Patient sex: F
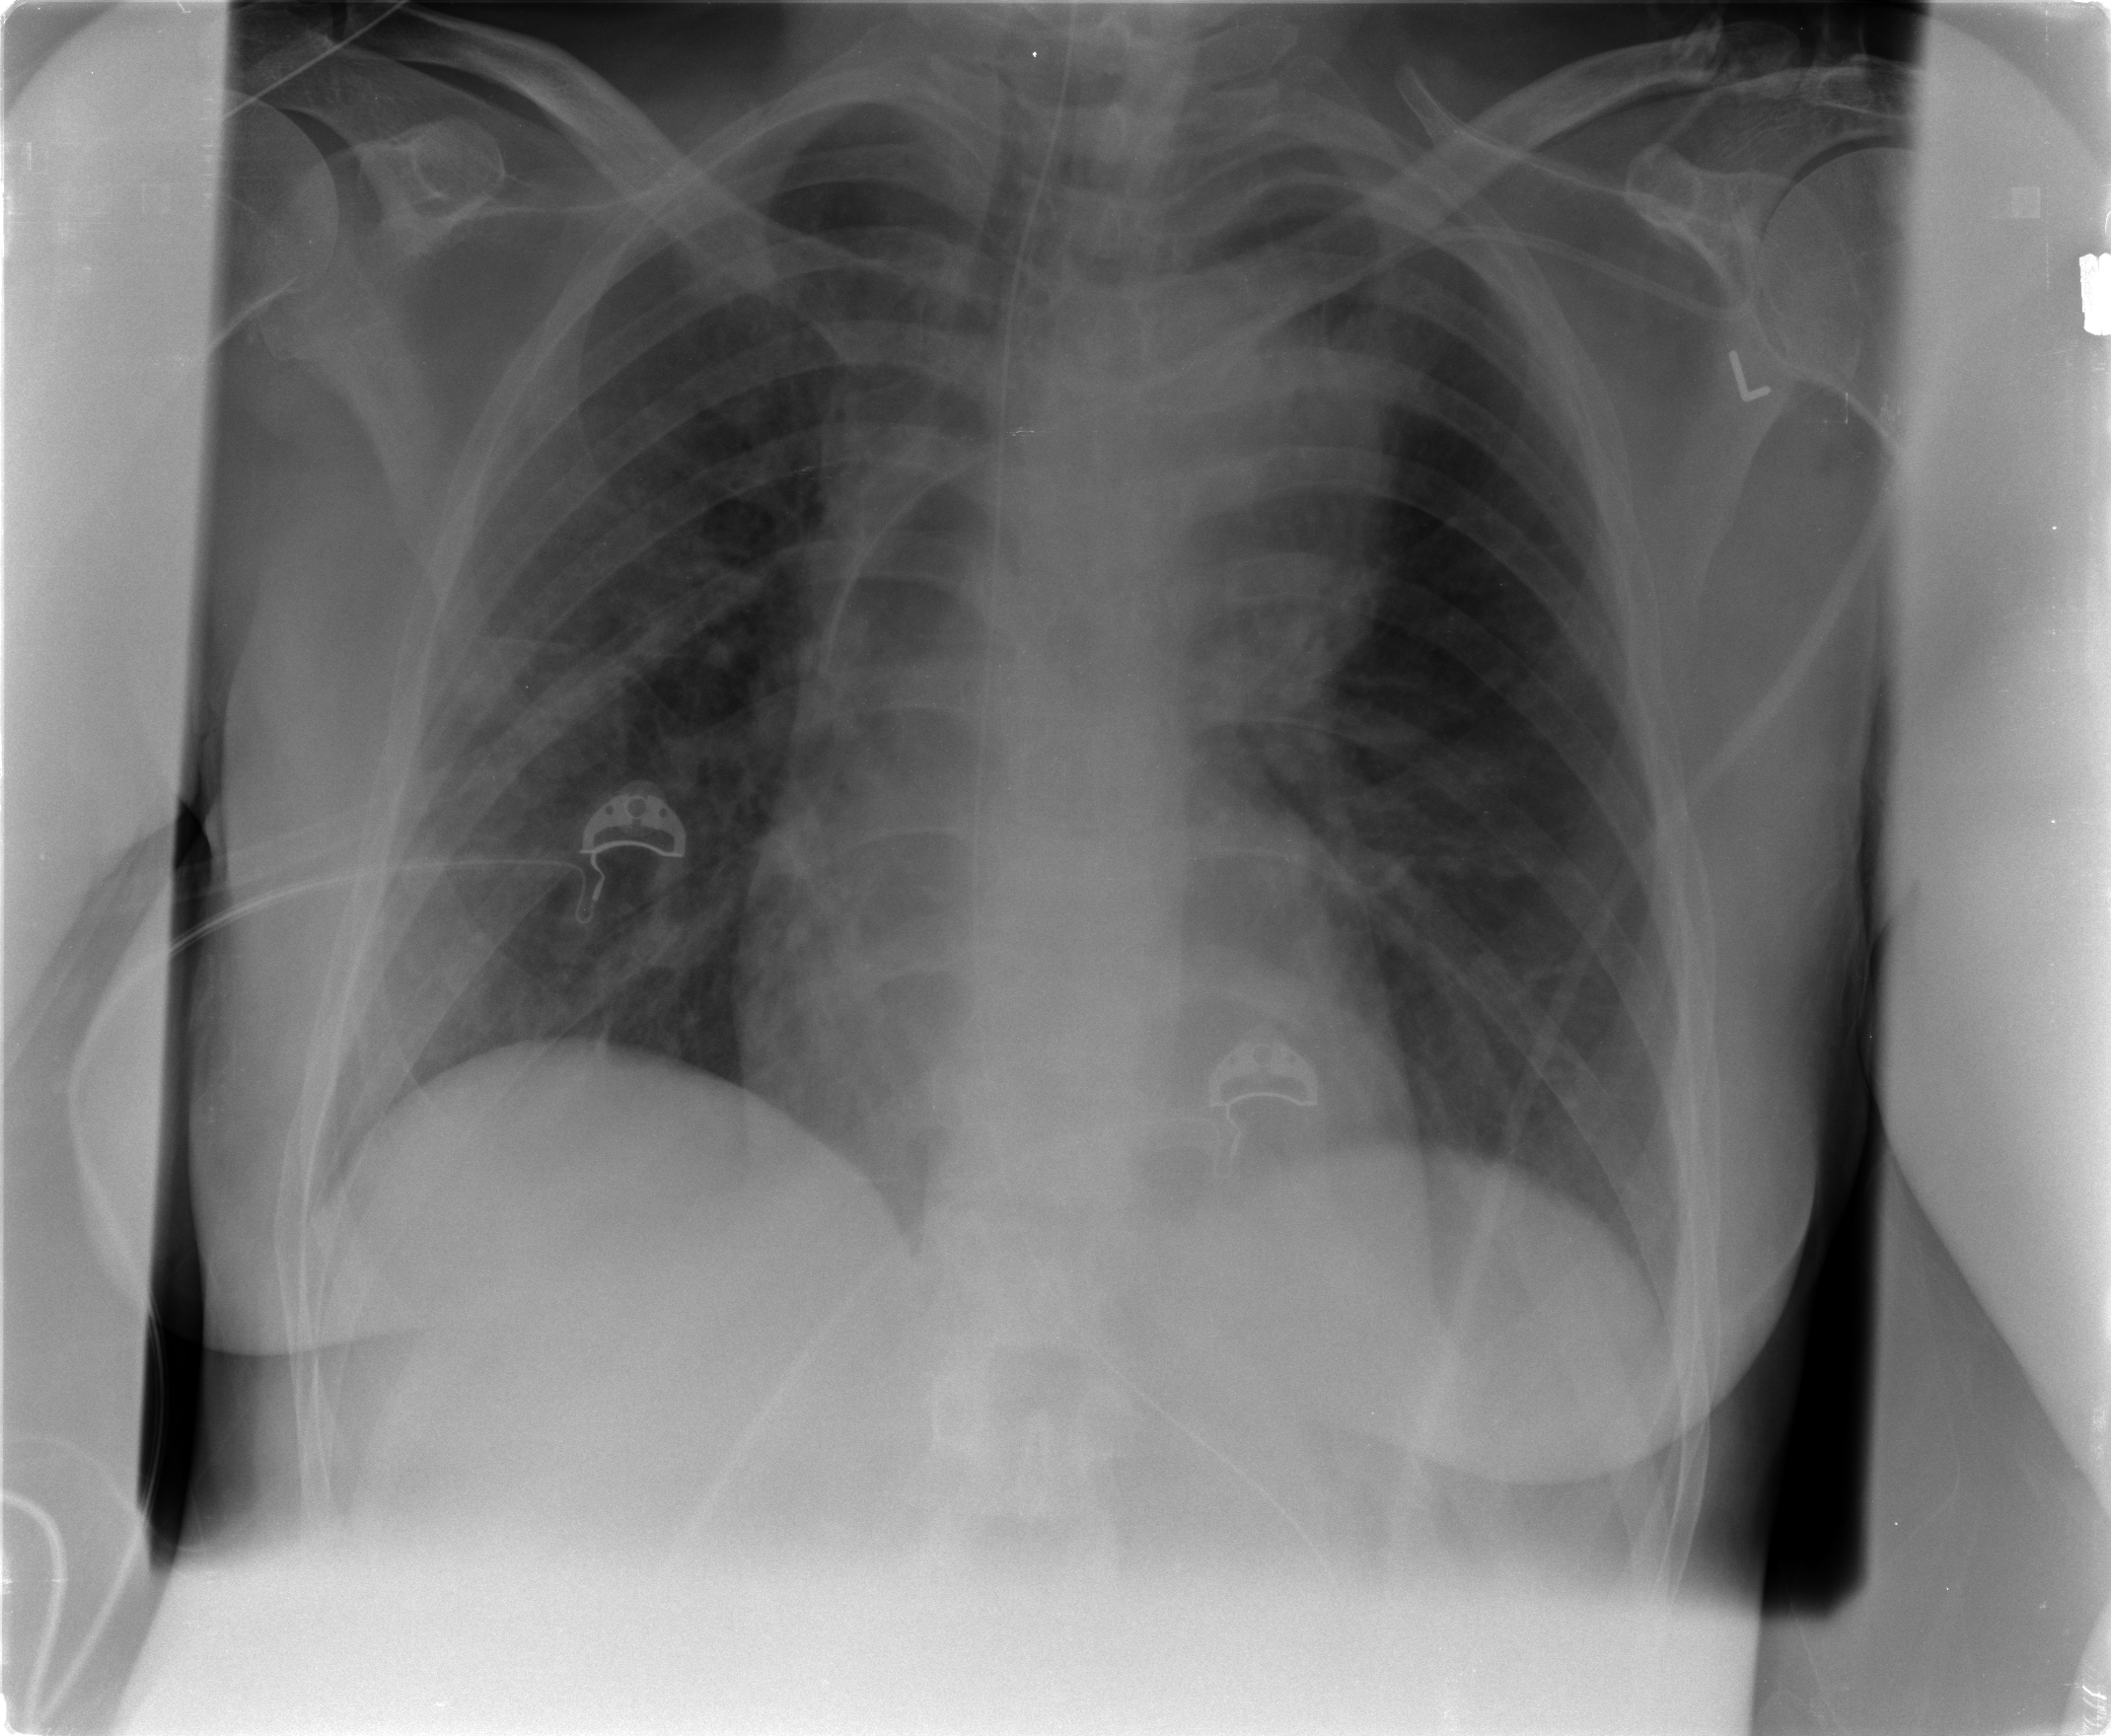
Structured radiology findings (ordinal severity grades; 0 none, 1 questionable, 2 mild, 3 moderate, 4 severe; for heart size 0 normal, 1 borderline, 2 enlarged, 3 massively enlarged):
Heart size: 0
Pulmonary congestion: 0
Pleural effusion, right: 0
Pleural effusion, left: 0
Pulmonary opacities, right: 2
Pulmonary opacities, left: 2
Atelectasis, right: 0
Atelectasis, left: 1